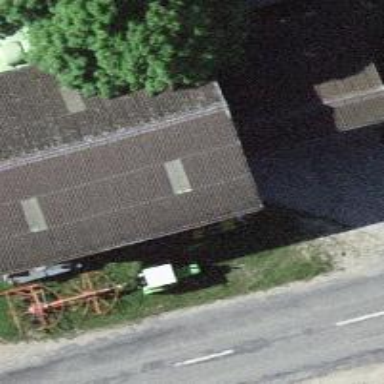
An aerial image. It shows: Barn.